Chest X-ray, PA view. Patient: 32 years old, sex M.
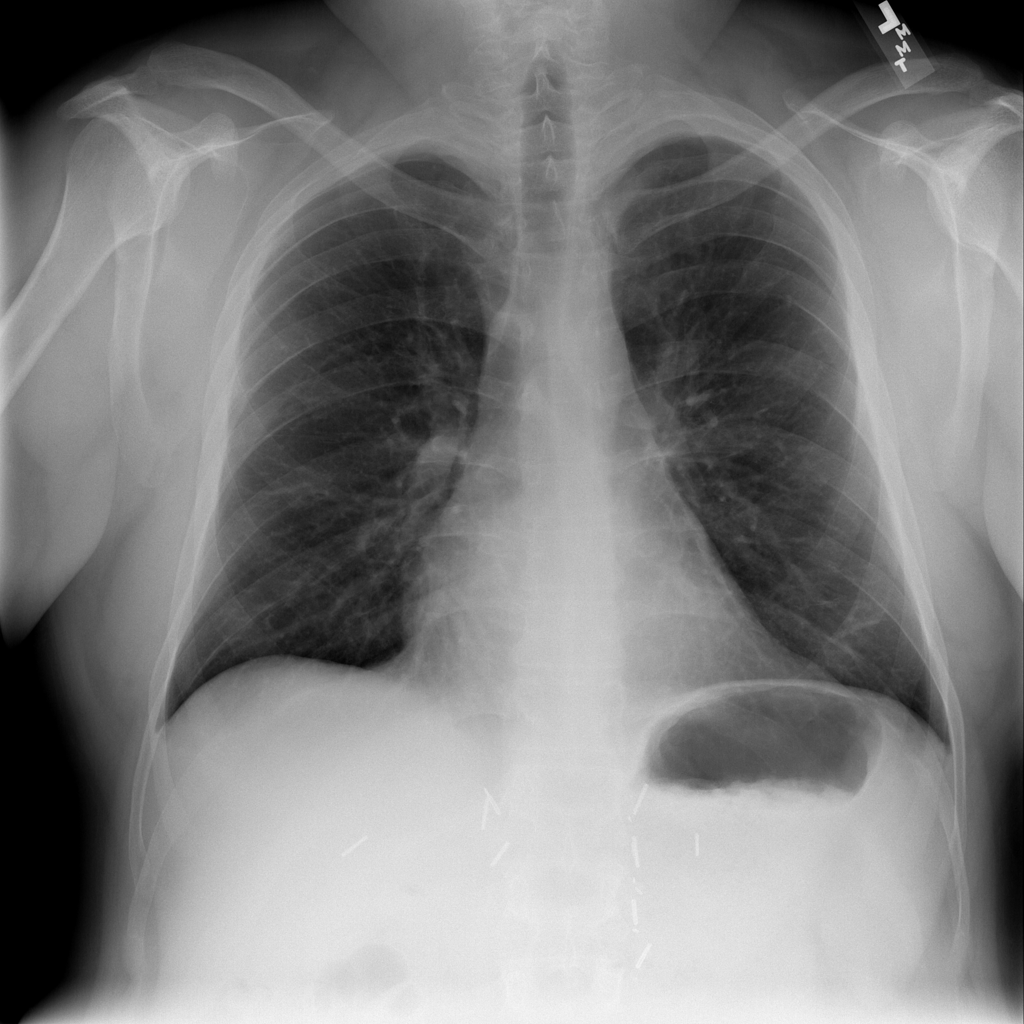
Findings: No Finding